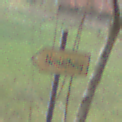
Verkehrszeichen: UmleitungswegweiserLinksweisend
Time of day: MorningAfternoon
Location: Outdoor (Nature)
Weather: PartlyCloudy
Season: NotSpecified
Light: Natural